Question: I have used bootstrap carousel for slide show, I am putting bootstrap 'button-group' as 'dropdown' in my slideshow, when i click on dropdown(created using buttons). Dropdown after slideshow is not shown.

as displayed in image majors after marketing are not shown.
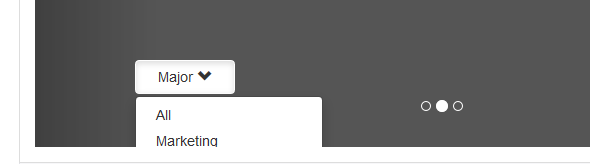
Answer: The Carousel .carousel-inner class has an overflow:hidden
If you take that out the menu will display....but of course it will affect all the other items you have in your other slides...especially images, so I would suggest that you make sure that the height/width etc...of all these are equal and see if that will work ok at different media sizes etc....